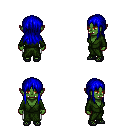
a pixel art fantasy rpg character, female body template, orc, green skin, green robe, white pants, blue unkempt hairstyle, ghillies, four views (front, back, left, right), 2x2 character sprite sheet, small pixel art, hard edges, no anti-aliasing